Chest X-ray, AP view. Patient: 20 years old, sex M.
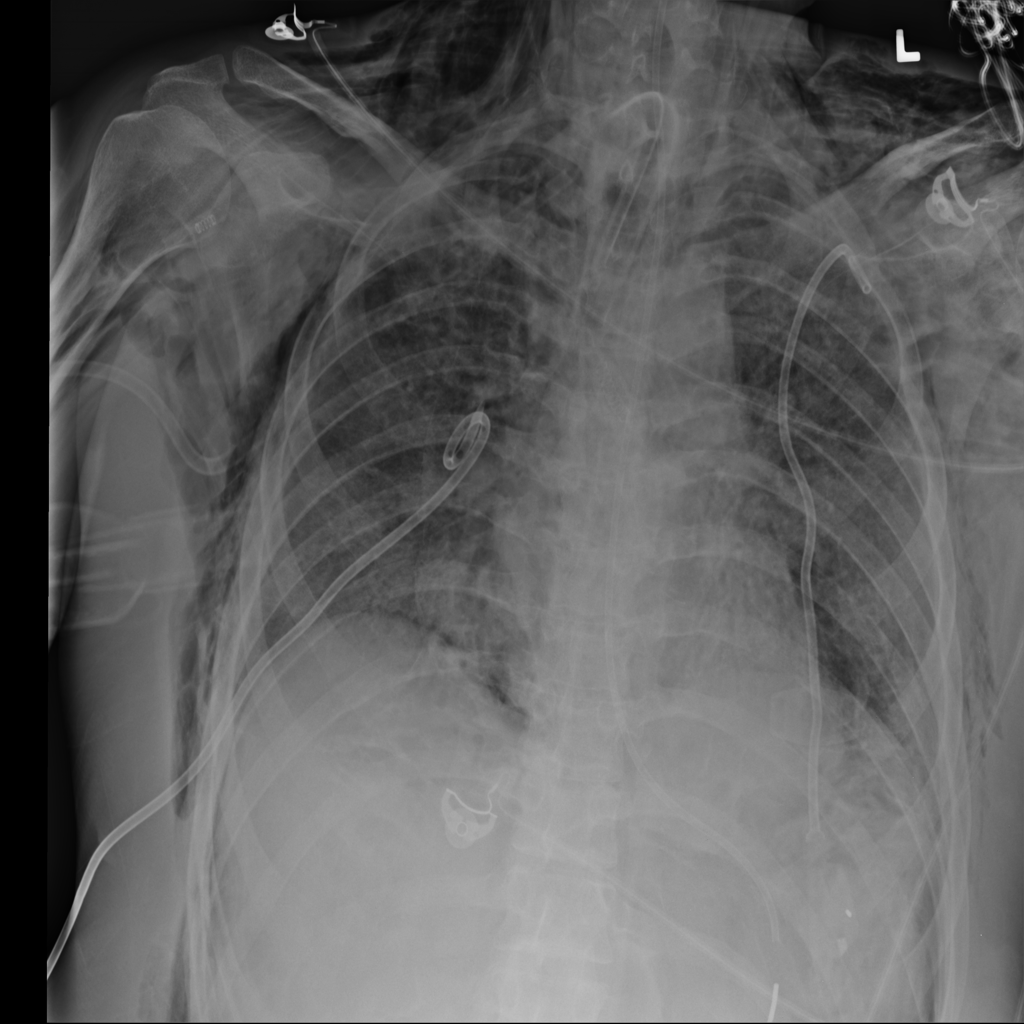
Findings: Emphysema